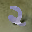
Label: 2